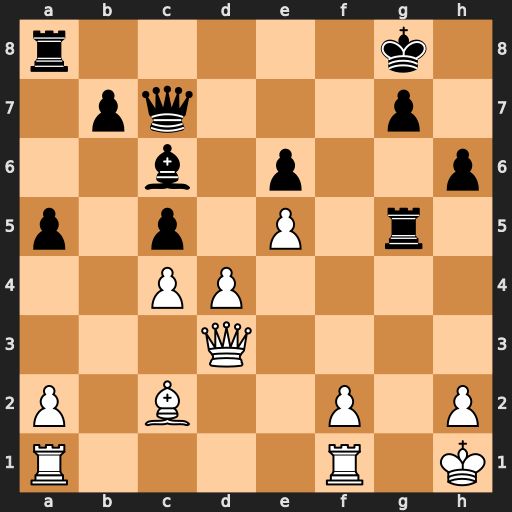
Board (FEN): r5k1/1pq3p1/2b1p2p/p1p1P1r1/2PP4/3Q4/P1B2P1P/R4R1K
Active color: w
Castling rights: -
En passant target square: -
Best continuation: d5 exd5 cxd5